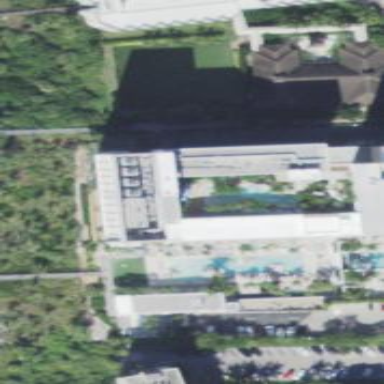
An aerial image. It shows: Hotel building.